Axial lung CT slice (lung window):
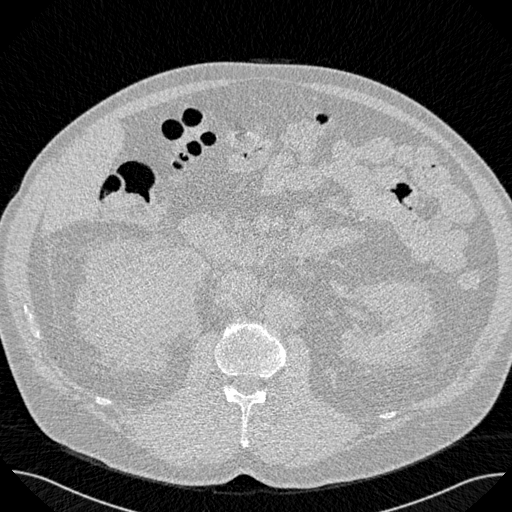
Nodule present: no